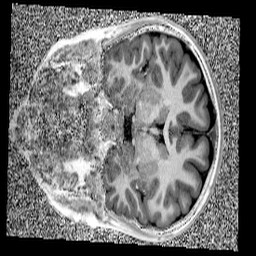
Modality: UNIT1
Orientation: coronal
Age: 10
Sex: male
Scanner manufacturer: siemens
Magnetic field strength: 3 T
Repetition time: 4 s
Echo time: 0.00299 s